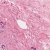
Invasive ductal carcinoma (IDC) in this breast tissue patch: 0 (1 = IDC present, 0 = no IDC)